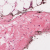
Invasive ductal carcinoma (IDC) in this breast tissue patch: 0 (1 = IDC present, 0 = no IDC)